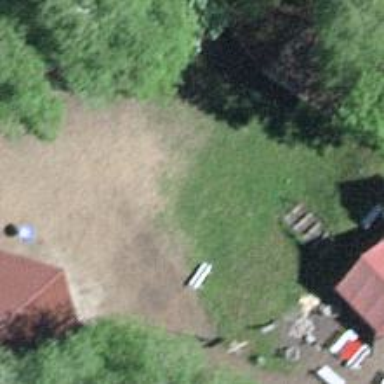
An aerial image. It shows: Outdoor shop.